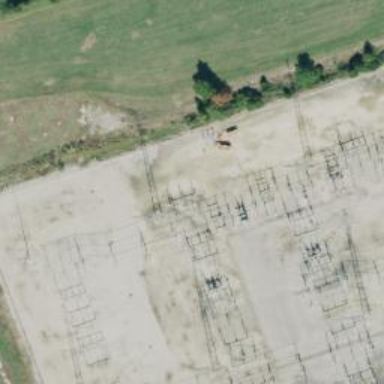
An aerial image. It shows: Switch used for power control.